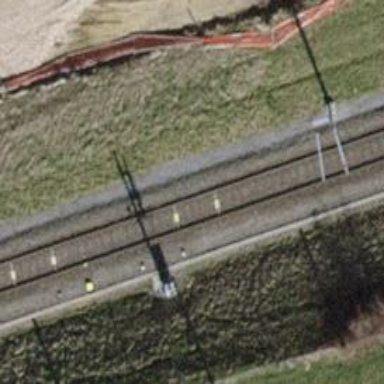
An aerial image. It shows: Railway signal.